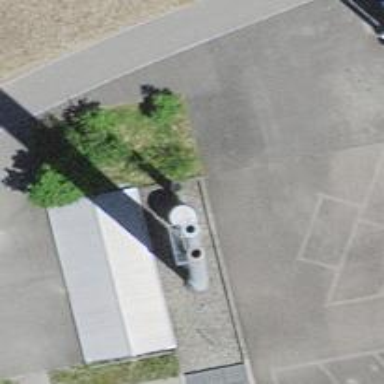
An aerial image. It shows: Chimney that is man-made.